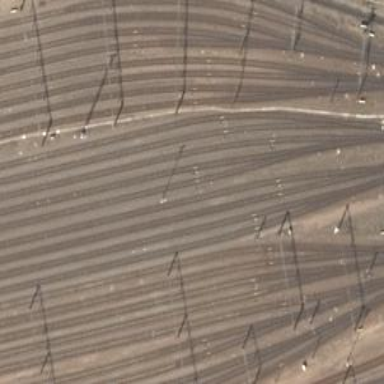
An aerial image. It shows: Railway yard in service.